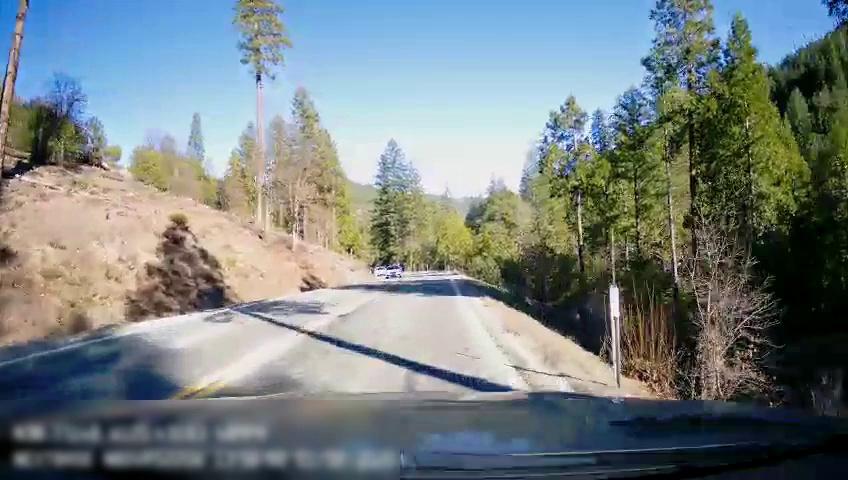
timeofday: Day
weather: Sunny
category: Drivable Space
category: Vehicles | SUV
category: Vehicles | Car
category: Lanes | Alternate Lane
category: Lanes | Opposite Lane
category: Lanes | Current Lane
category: Lanes | Opposite Lane